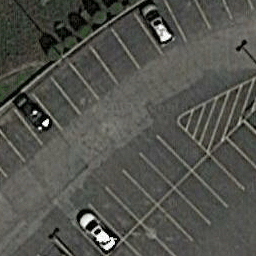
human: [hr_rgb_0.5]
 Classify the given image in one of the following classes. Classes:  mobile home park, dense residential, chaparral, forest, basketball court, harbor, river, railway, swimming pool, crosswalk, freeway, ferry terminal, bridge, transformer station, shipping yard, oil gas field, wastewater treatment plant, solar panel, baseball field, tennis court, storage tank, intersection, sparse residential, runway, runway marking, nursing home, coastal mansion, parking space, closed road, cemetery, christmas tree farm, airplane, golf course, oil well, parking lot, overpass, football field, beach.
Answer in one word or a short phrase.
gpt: parking space